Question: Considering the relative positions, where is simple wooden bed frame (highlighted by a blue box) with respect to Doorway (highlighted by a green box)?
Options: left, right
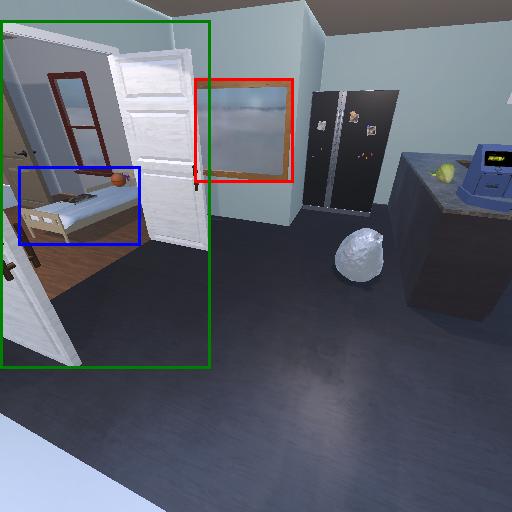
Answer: left